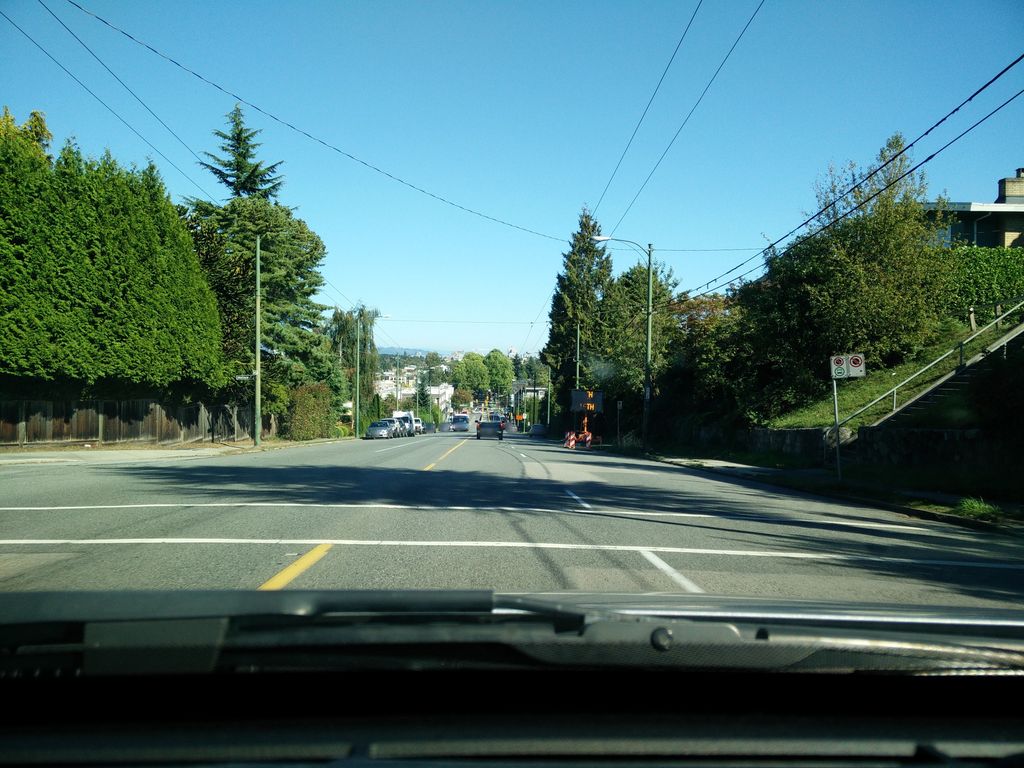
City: vancouver